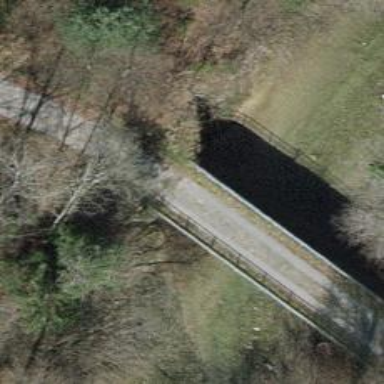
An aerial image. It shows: Concrete bridge over track with grade 2 surface.